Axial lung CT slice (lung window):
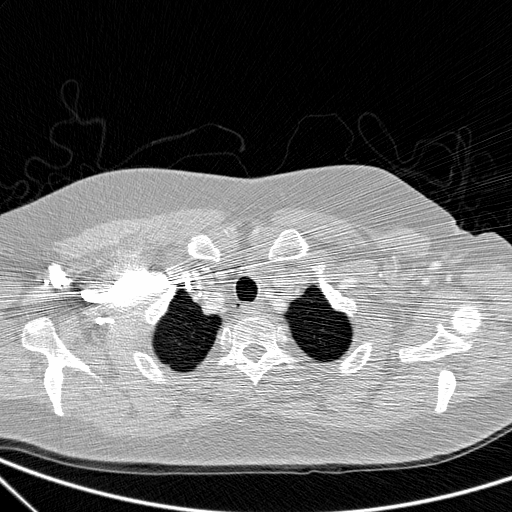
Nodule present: no